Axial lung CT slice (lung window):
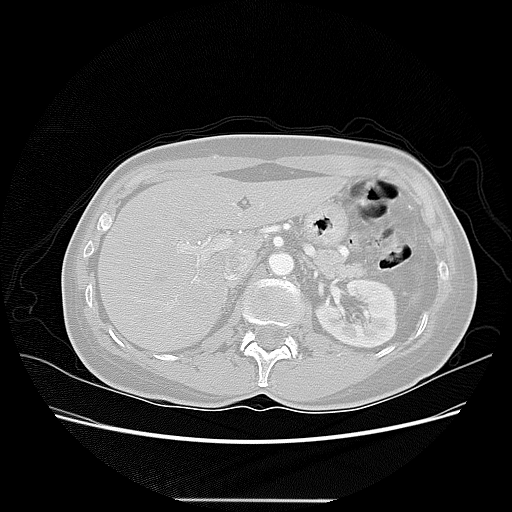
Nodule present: no